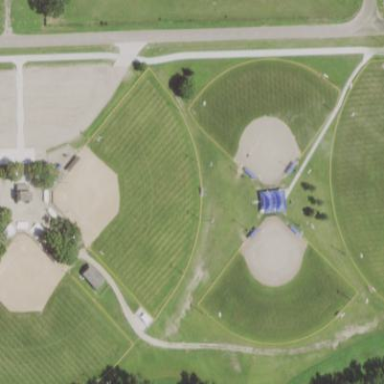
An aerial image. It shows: Softball pitch used for baseball games.